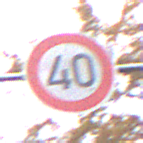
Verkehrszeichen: Geschwindigkeit40
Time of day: Midday
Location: Outdoor (Nature)
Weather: Overcast
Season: Autumn
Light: Natural